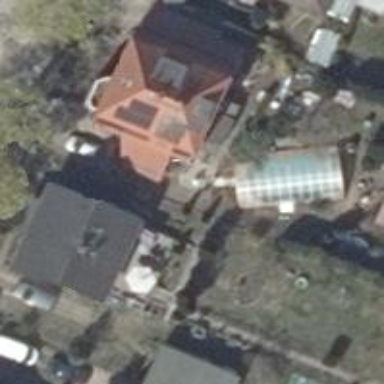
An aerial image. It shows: Detached building with half-hipped roof shape.